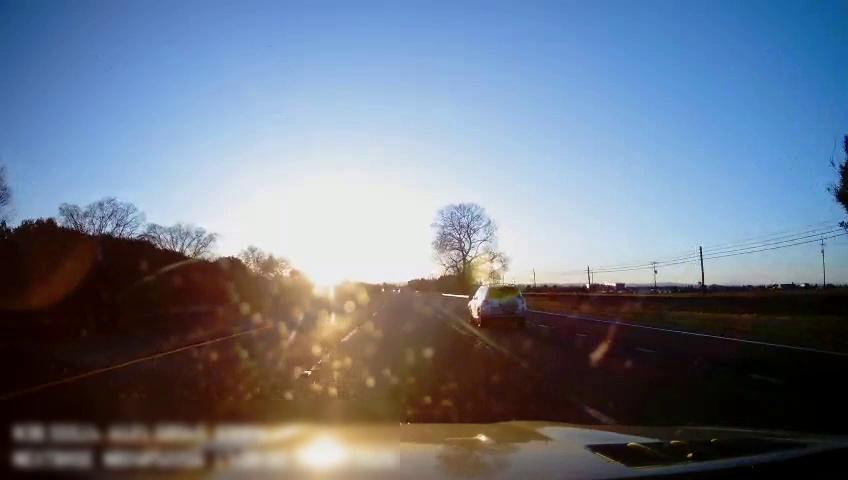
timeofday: Day
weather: Sunny
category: Drivable Space
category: Vehicles | SUV
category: Lanes | Alternate Lane
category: Lanes | Current Lane
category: Lanes | Current Lane
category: Lanes | Alternate Lane
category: Lanes | Alternate Lane